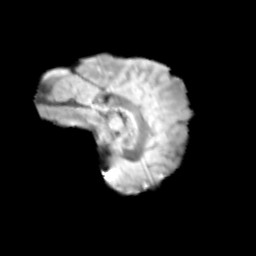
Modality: T2w
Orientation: sagittal
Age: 11
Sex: male
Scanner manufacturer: siemens
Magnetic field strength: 3 T
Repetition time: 3.8 s
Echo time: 0.07 s